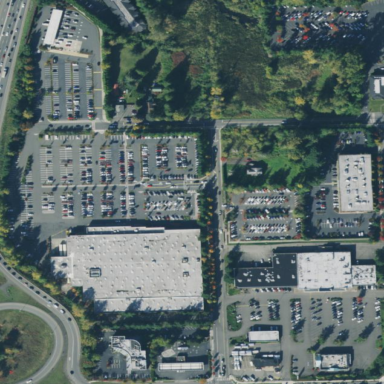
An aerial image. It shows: Retail area.